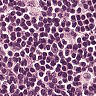
Metastatic tissue present: no